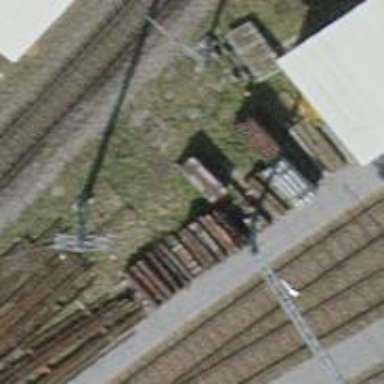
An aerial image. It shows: Power pole.